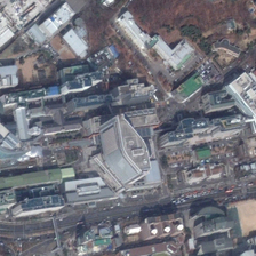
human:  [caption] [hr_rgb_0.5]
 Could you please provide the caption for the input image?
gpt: Diamond advertisements are on the roadside, near the wasteland.

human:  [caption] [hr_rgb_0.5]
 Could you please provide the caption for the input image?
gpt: There are many buildings along the roadside in this commercial district.

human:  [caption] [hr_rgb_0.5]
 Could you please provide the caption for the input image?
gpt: some skyscrapers are standing near roads and a bareland .

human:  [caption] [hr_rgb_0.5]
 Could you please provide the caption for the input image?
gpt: Diamond advertisements are on the roadside, close to the wasteland.

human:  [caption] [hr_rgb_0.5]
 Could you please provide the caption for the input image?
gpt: There are many buildings in the business district.